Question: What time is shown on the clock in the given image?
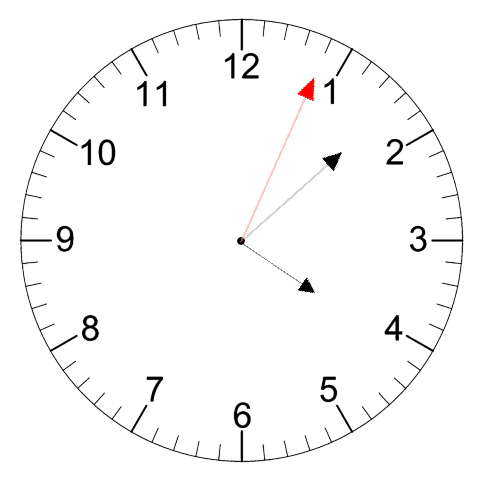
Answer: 04:08:04